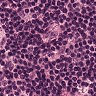
Metastatic tissue present: no